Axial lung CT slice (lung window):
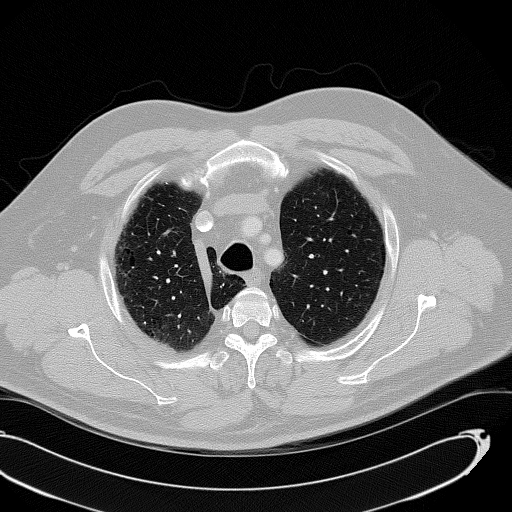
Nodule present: no